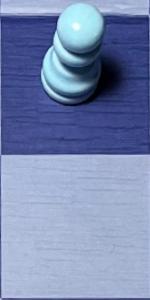
Label: Empty